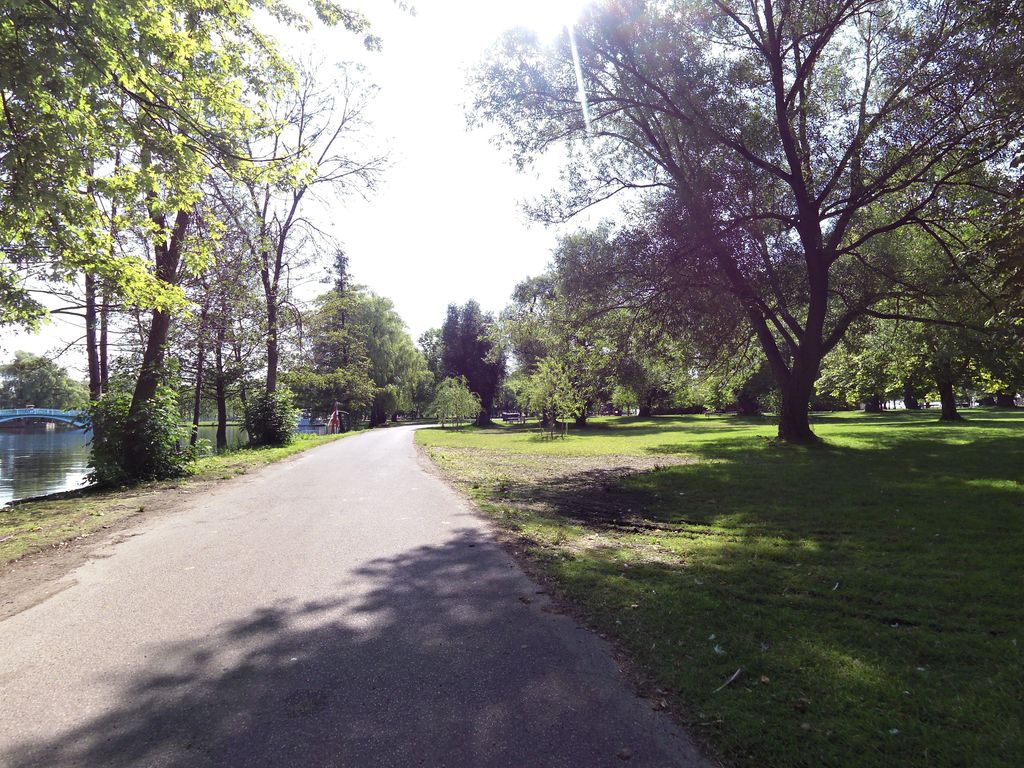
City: toronto